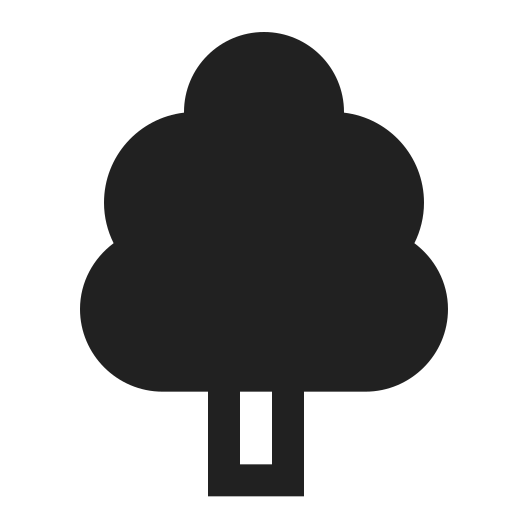
deciduous tree high contrast